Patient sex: M
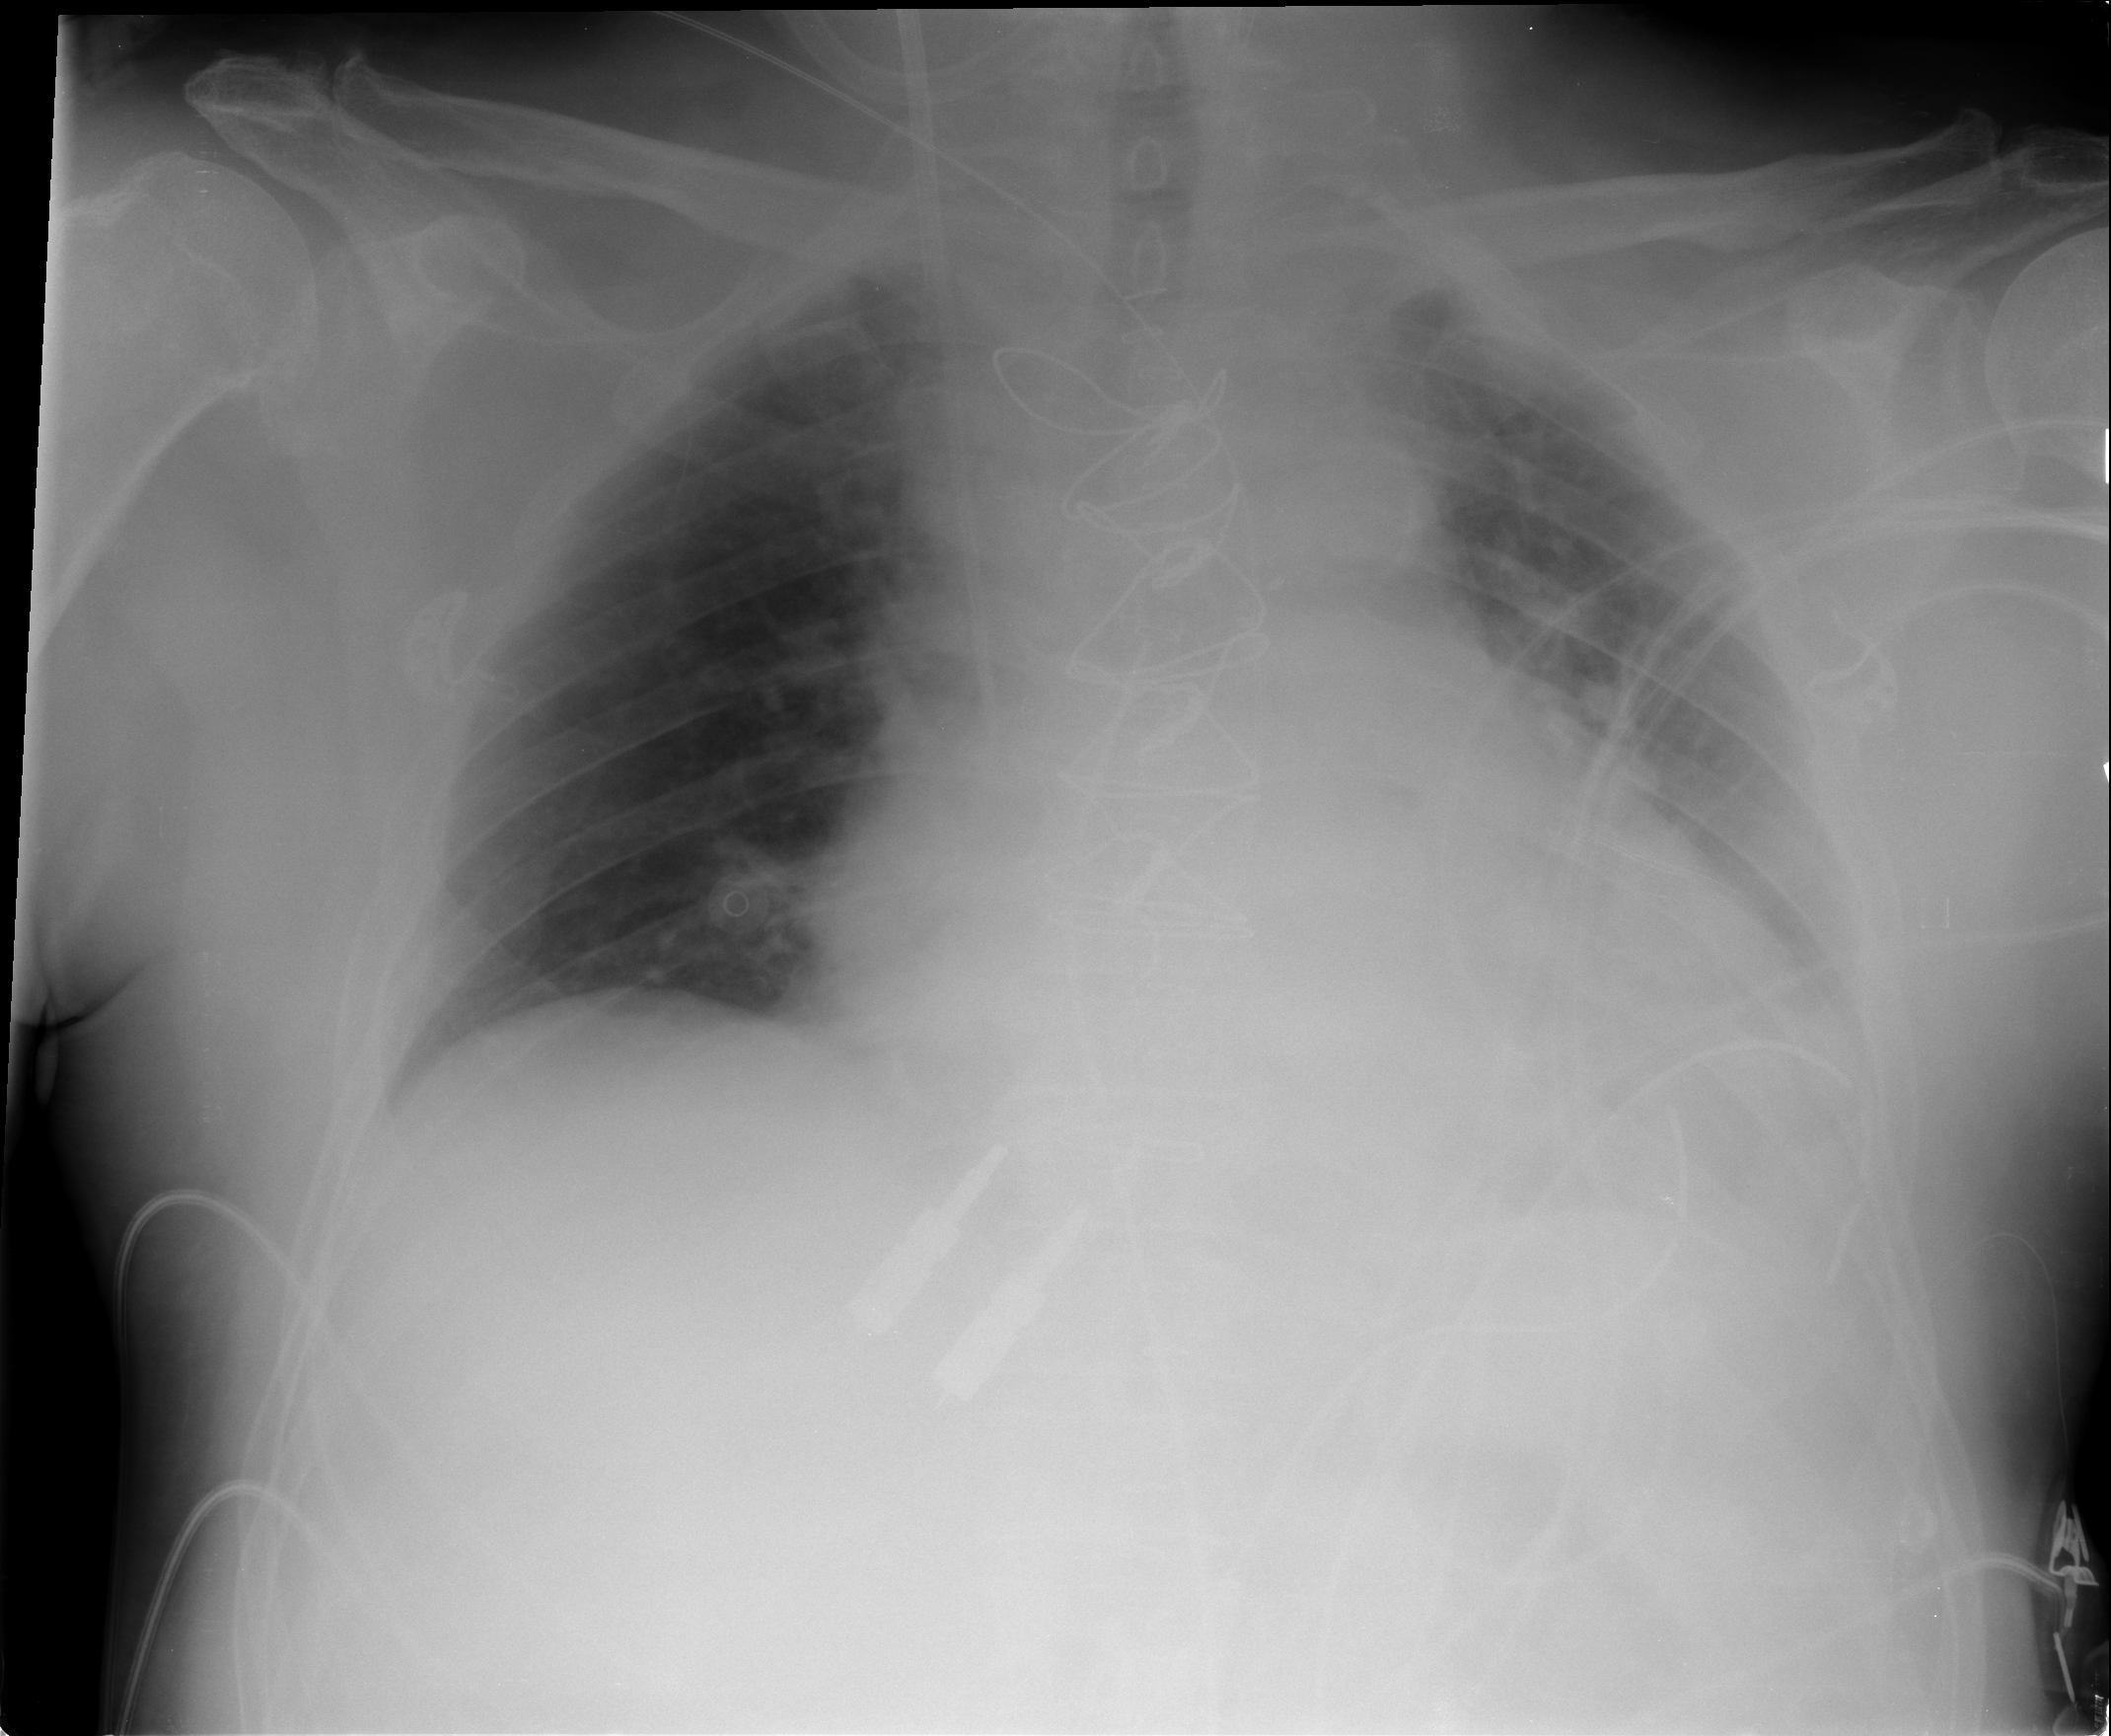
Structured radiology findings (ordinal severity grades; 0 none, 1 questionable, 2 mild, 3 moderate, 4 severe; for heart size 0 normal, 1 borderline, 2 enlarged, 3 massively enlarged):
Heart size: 2
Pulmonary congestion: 2
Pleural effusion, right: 1
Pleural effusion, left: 2
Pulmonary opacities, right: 0
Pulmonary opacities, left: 0
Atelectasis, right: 2
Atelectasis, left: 1